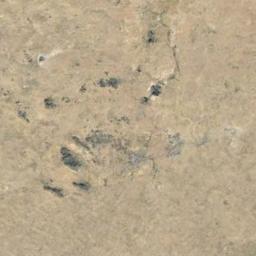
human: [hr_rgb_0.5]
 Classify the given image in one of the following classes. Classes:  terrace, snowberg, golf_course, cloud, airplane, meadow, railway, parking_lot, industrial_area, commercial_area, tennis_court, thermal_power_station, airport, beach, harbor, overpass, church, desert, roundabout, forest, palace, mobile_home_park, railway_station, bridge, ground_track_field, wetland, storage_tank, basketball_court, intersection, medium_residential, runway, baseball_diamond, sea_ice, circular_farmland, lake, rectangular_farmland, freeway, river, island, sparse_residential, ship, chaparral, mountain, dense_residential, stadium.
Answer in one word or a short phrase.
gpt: desert